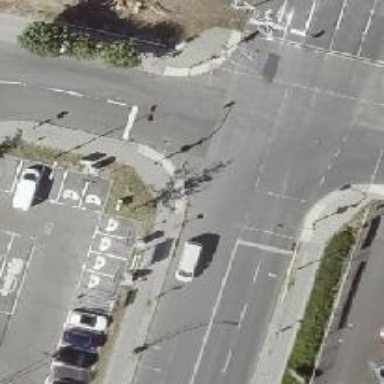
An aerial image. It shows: Crossing with traffic signals.